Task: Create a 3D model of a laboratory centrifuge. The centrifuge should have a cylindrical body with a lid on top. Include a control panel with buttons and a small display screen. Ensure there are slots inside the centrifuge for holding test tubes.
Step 143:
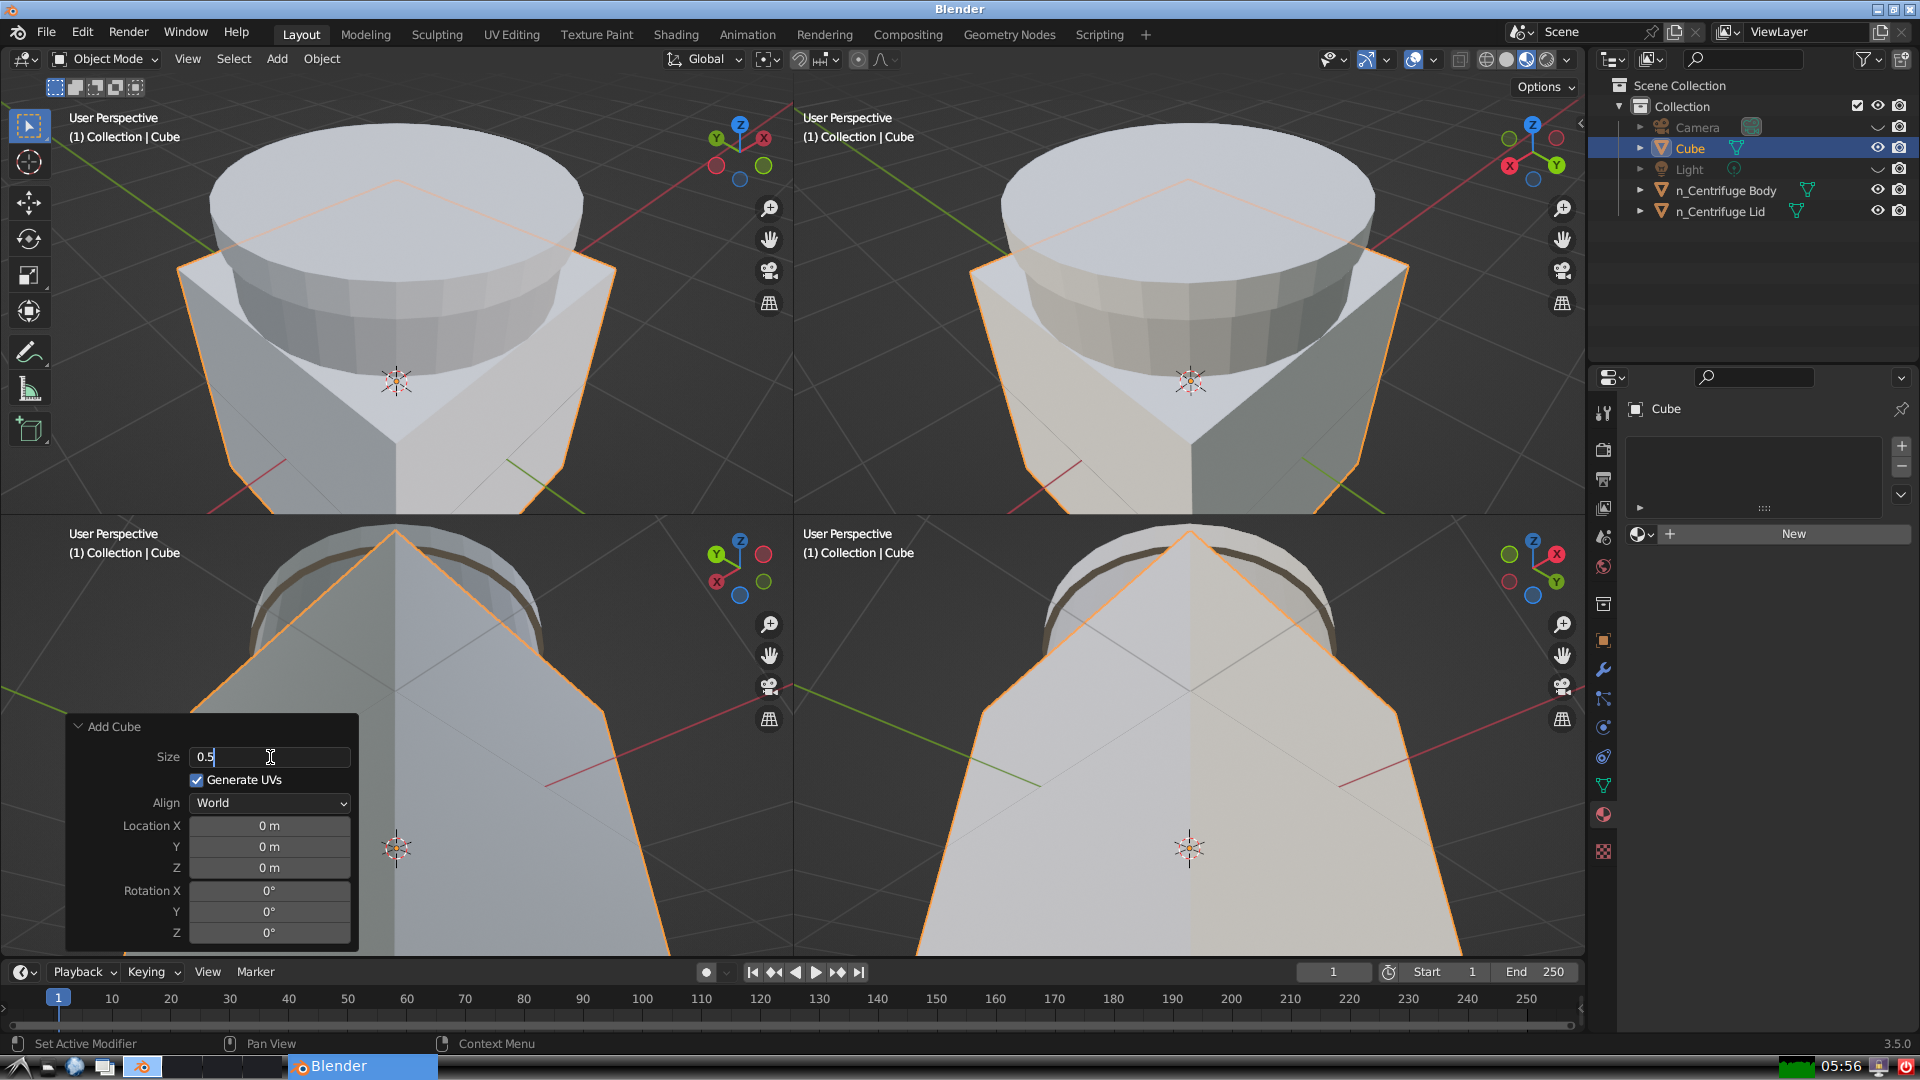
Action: {"key_press": ['Return']}